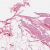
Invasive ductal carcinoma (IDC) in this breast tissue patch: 0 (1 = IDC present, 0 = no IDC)